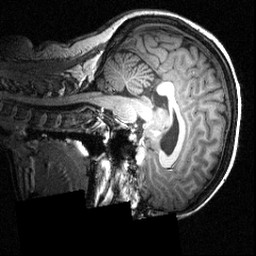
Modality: T1w
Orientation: sagittal
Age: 25
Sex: female
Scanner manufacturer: siemens
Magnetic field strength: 3.951 T
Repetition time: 1.5 s
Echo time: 0.00335 s